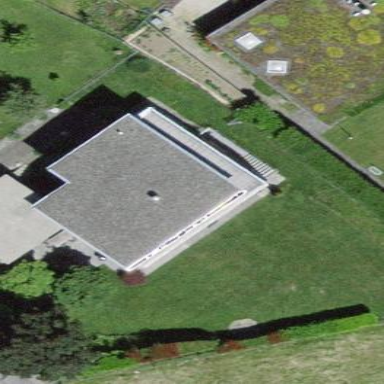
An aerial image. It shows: House with flat concrete roof.